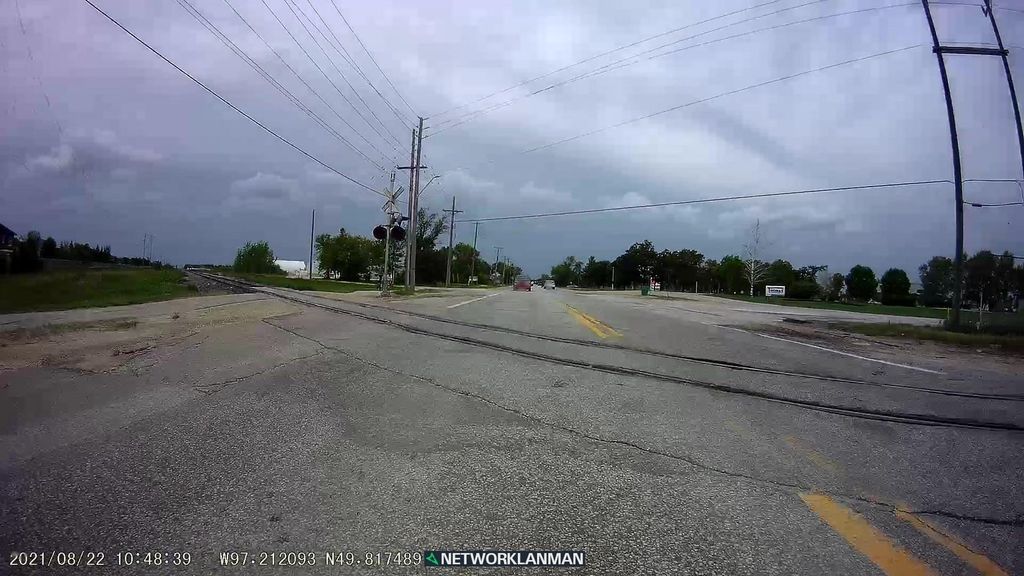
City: winnipeg